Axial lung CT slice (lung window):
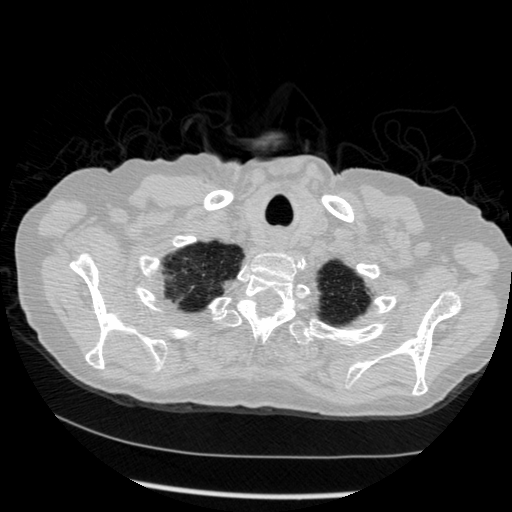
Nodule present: no